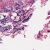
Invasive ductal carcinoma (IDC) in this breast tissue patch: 0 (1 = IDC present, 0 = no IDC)